Question: I've written a program that creates a grid of hexagons, some black, some white. This is done randomly. I then choose randomly a subset of hexagons on the edges of which to place red diamonds. This script is designed to build pretend rock microstructures with grains (hexagons) and pore spaces (diamonds) for materials modeling. I'm using the fill() command to create each shape. The problem is that when I fill in the red diamonds, the edge of the hexagon beneath it is still showing through. I tried to post an image, but since this is my first time posting, it won't let me. I can email though, if anyone wants to see.
So to create the black hexagons:
'''
h= fill(hexXY(i,j,1)+vx,hexXY(i,j,2)+vy,'k');
set(h,'edgecolor','k')
'''
where the hexXY matrix holds x and y coordinates for the center of the hexagon, which added to the vx and vy arrays gives the vertices of each point on the hexagon. I then do the same thing with the diamonds:
'''
h=fill(hexXY(i,j,1)+dvx,hexXY(i,j,2)+dvy,'r');
set(h,'edgecolor','r')
'''
But, as I said, the black edges of the hexagons show through the red. I provided the vertices in order like you would draw them, though I don't think that should matter. I tried uistack and using patch, but neither worked for me. I can't set the hexagon edge color to none, because I have also have white hexagons, and if I set the background color to black I'd get black lines between the white hexagons. I removed have to remove the edge from either black or white hexagons, because where the two touch, the edges give messy pixelation.
Can anyone help me figure out how to get the red diamonds filled in properly?
EDIT: I didn't mention before, that this only occurs while saving the figure.You can't see it in the figure window. I've tried using print() and hgexport(), and changing the renderer, to no avail. Here is a small example with numbers pulled from my code to run:
'''
hold on
v1=[0.3929 0.4107 0.3929 0.3571 0.3393 0.3571];
v2=[0.6907 0.6598 0.6288 0.6288 0.6598 0.6907];
h= fill(v1,v2,'k');
set(h,'edgecolor','k')
v3=[0.3750 0.3929 0.3750 0.3571 0.3750];
v4=[0.6366 0.6288 0.6211 0.6288 0.6366];
h=fill(v3,v4,'r');
set(h,'edgecolor','r')
set(gca,'position',[0 0 1 1],'units','normalized')
set(gcf,'PaperUnits','Inches','PaperPosition',[0 0 5 5]);
hgexport(gcf, 'test', hgexport('factorystyle'), 'Format', 'tiff','Resolution',600);
'''
Here is the image saved with 'hgexport':

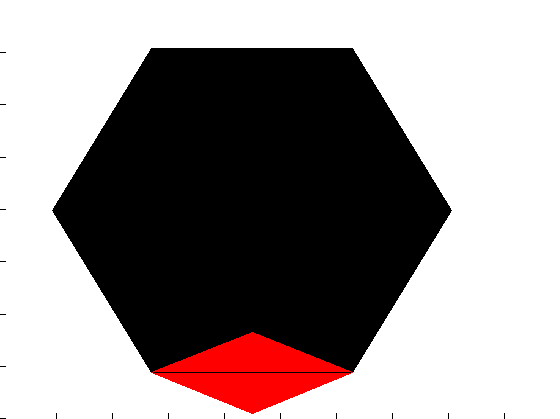
Answer: Try making your edges transparent:
'''
set(h,'edgealpha',0)
'''
---
Something weird is causing the original problem. If the commands are kept simple, everything appears fine:
'''
h1= fill([1,2,3,3,2,1],[2,4,3,2,0,1],'m');
set(h1,'edgecolor','m')
hold on
h2= fill([2,3,2.5],[2,1,pi],'g');
set(h2,'edgecolor','g')
'''
But the background edge moves forward when the foreground triangle is changed.
'''
set(h2,'edgealpha',0) % an example of what can cause the problem to appear.
'''
I don't know what's causing that.